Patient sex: F
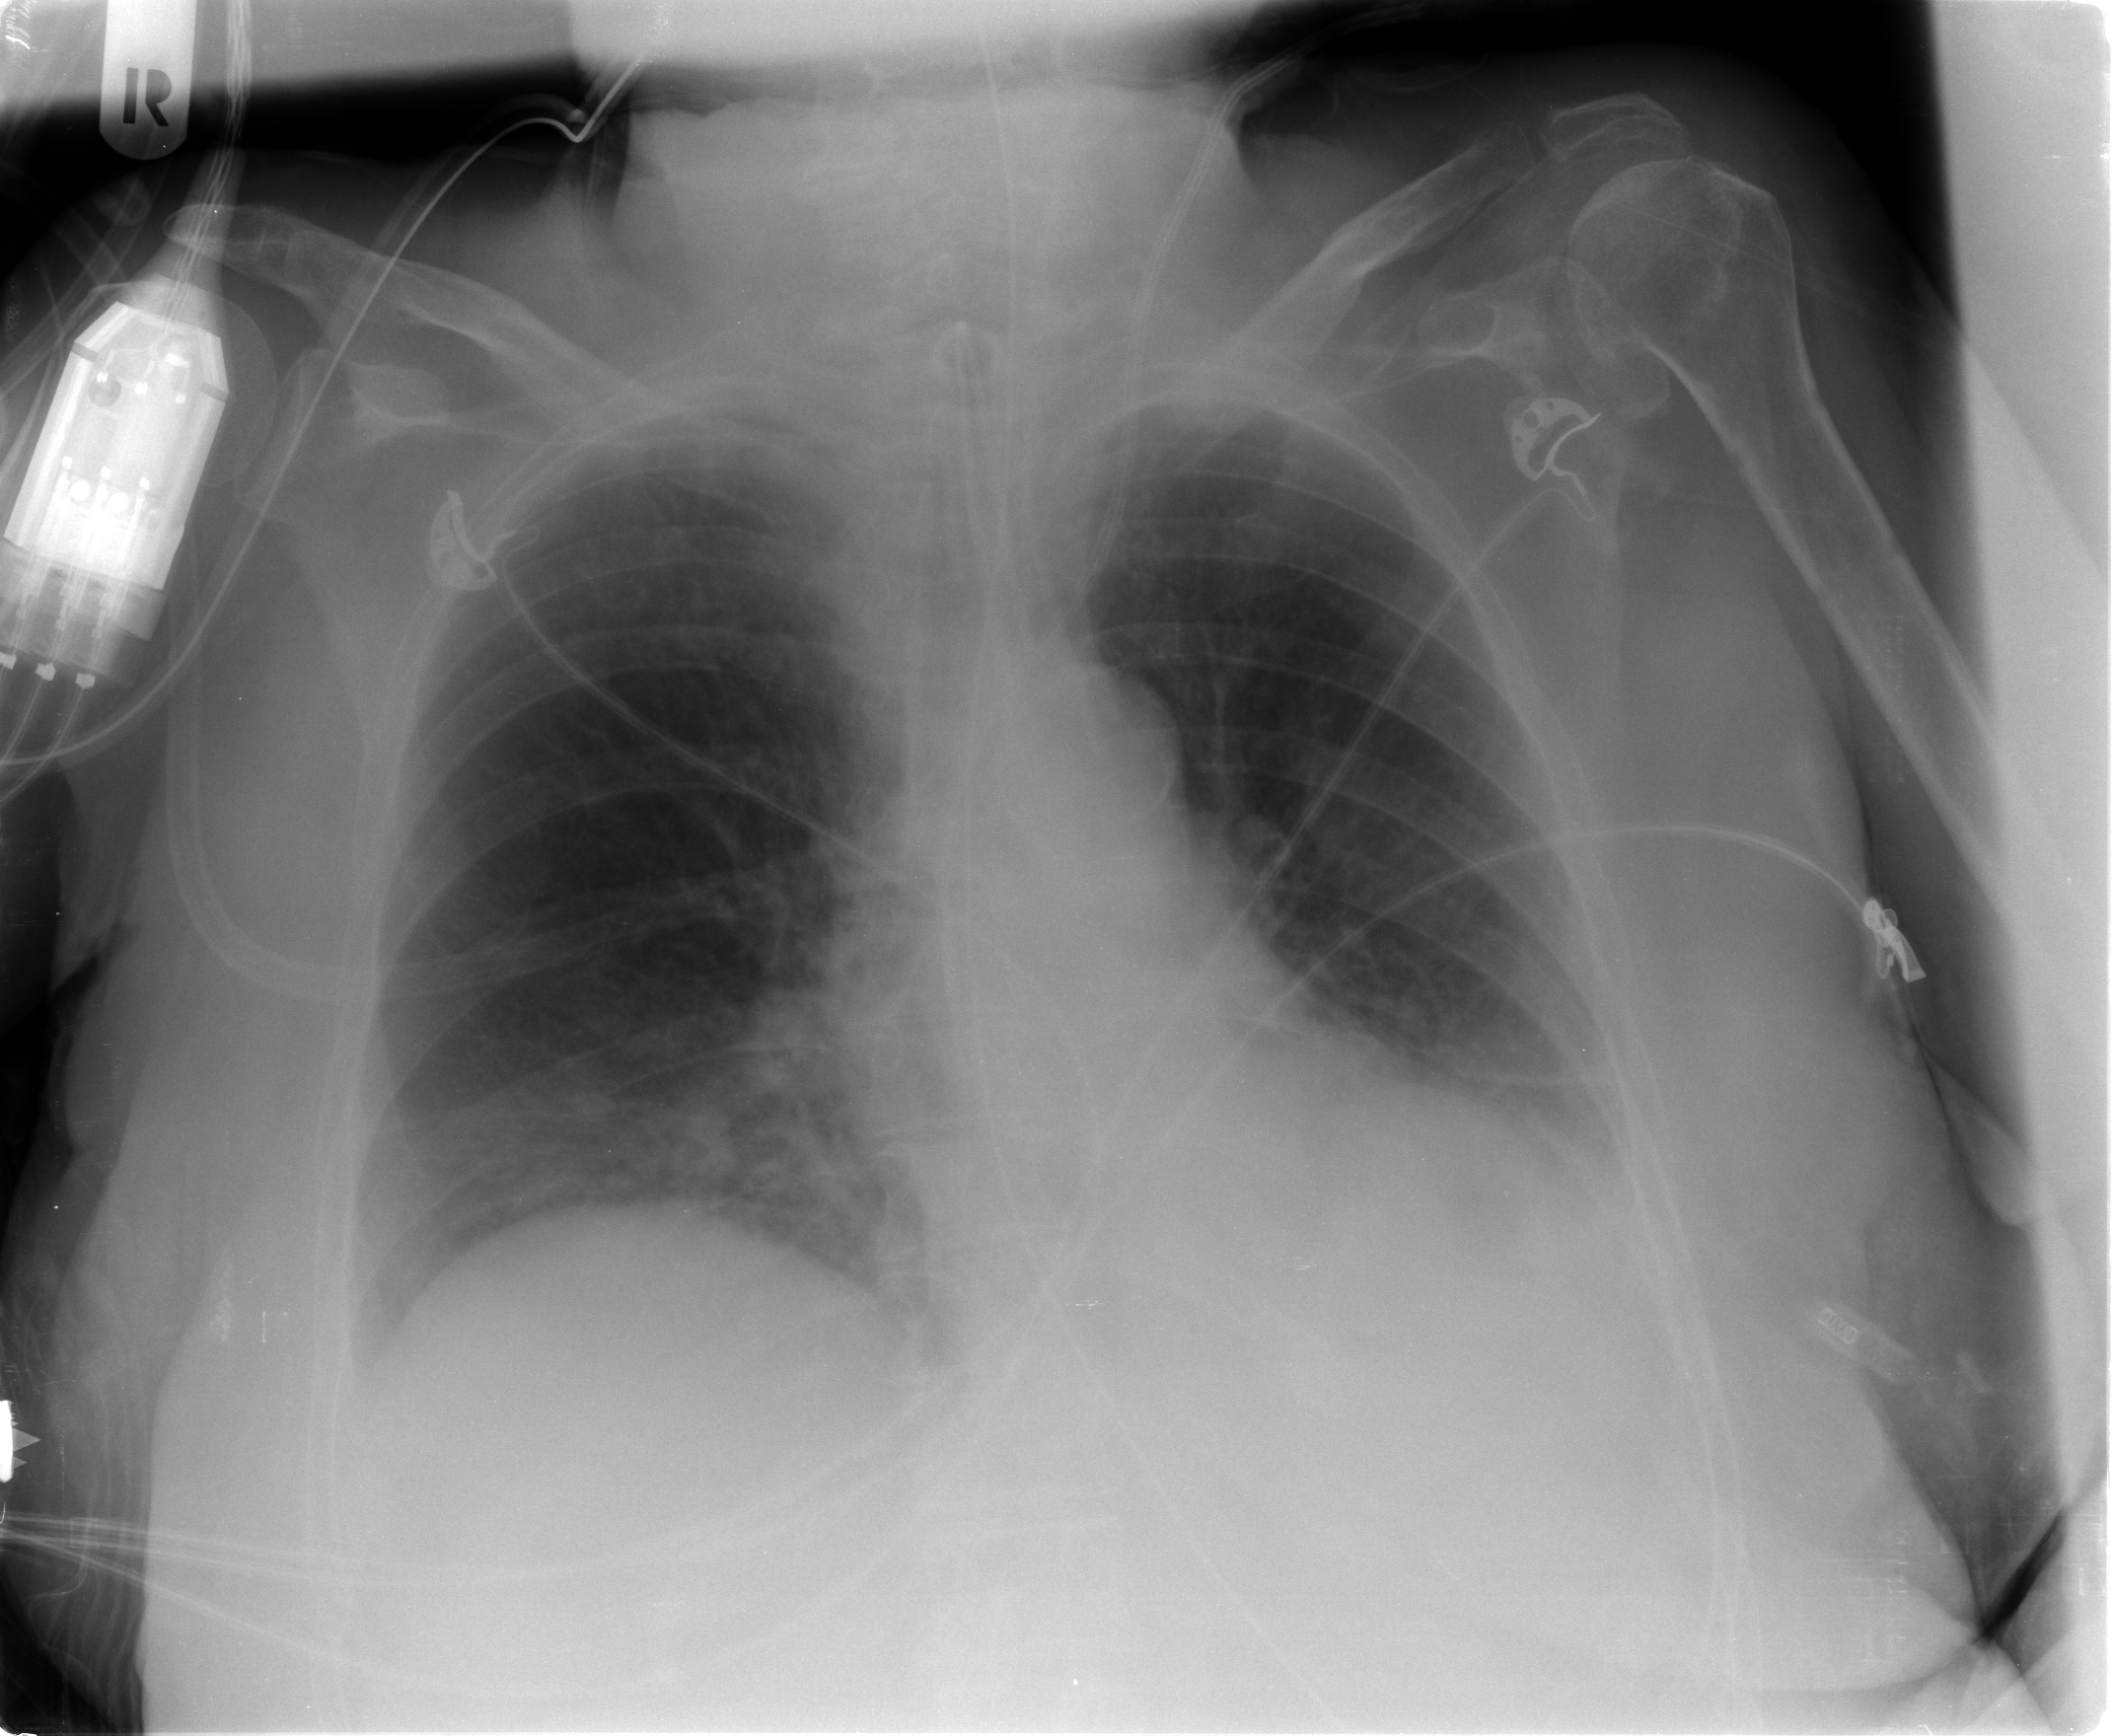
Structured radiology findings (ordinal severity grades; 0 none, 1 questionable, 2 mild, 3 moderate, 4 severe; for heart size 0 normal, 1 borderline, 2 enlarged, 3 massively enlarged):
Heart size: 2
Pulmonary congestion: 2
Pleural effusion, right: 1
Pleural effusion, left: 2
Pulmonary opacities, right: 0
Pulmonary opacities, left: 0
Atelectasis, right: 2
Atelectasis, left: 2